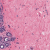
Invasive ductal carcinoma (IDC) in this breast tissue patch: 0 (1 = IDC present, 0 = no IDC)